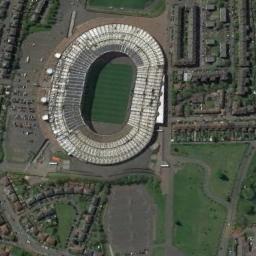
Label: stadium